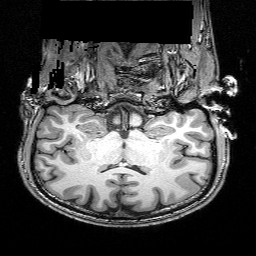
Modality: T1w
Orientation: sagittal
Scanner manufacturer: siemens
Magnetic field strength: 3 T
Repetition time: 2.25 s
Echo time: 0.00418 s